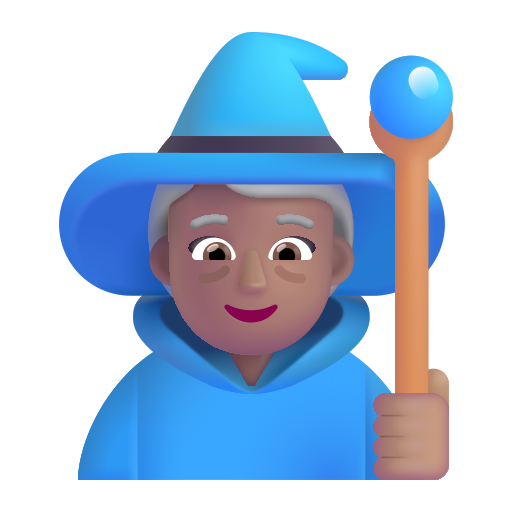
woman mage color